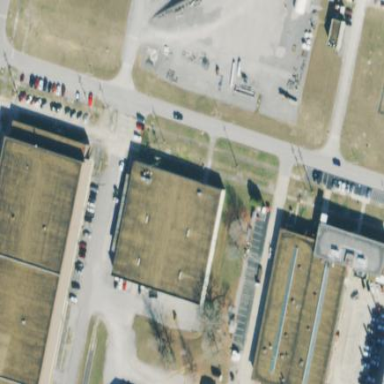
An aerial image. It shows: Military building with flat roof.